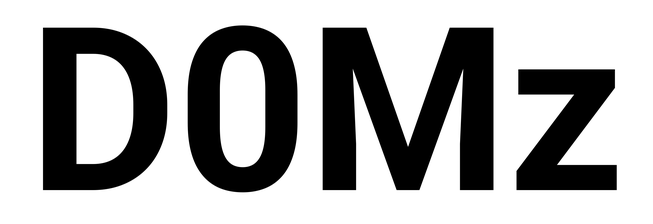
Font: Roboto_Bold